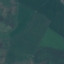
Land use / land cover: Pasture